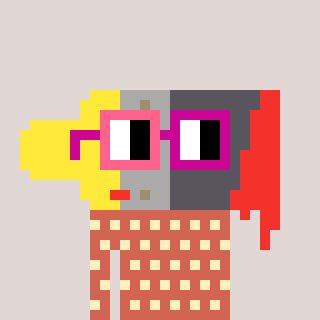
a pixel art character with square pink and red glasses, a paintbrush-shaped head and a peachy-colored body on a warm background